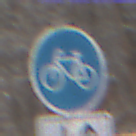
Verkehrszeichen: Radweg
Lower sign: RichtungsangabeDurchPfeile8
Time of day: MorningAfternoon
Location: Outdoor (Nature)
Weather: PartlyCloudy
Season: Winter
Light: Natural